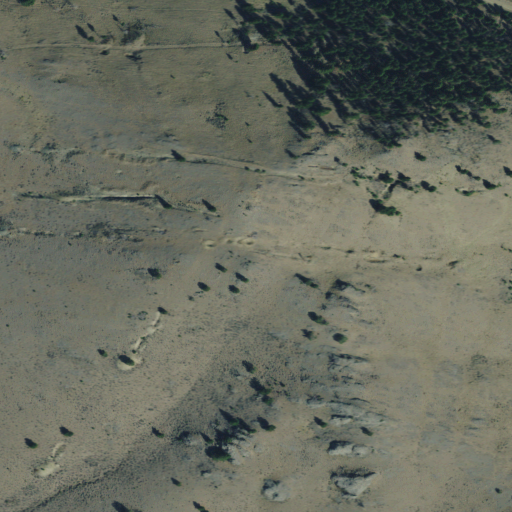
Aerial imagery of mountain in Montana named Giant Hill containing grassland, shrub, and evergreen forest